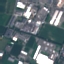
Label: Industrial